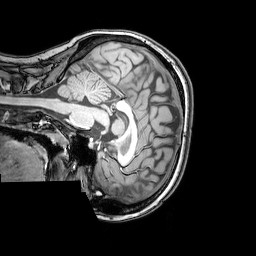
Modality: T1w
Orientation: sagittal
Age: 20
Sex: female
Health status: healthy
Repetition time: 0.081 s
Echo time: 0.037 s